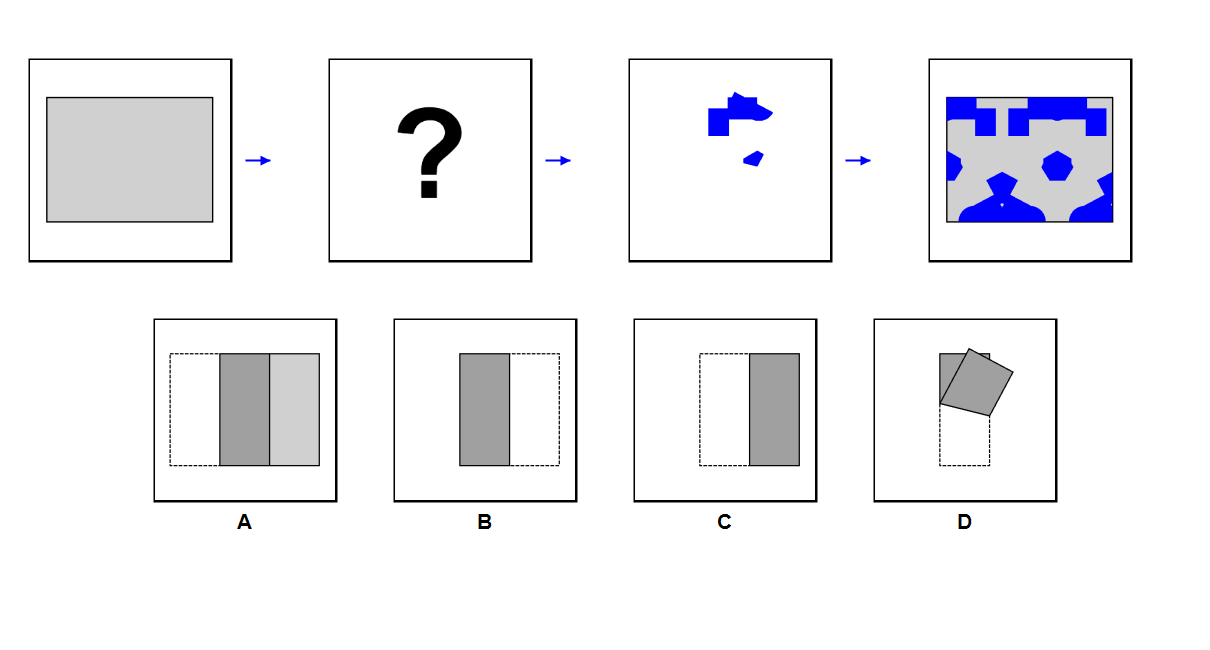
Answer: C